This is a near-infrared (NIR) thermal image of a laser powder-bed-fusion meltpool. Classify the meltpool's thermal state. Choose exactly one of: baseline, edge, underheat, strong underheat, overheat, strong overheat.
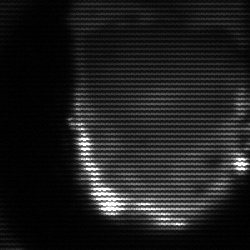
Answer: baseline